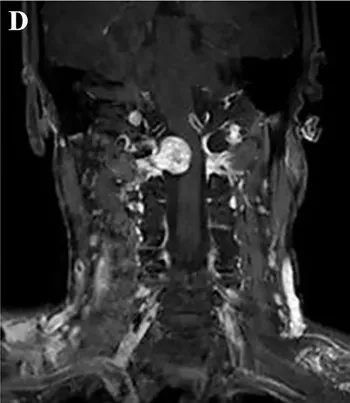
After intravenous administration of gadolinium, the tumor showed obvious peripheral enhancement, presenting a growing tendency along the right second intervertebral foramen and compressing the spinal cord to the left side (D).
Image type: radiology (mri)